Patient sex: F
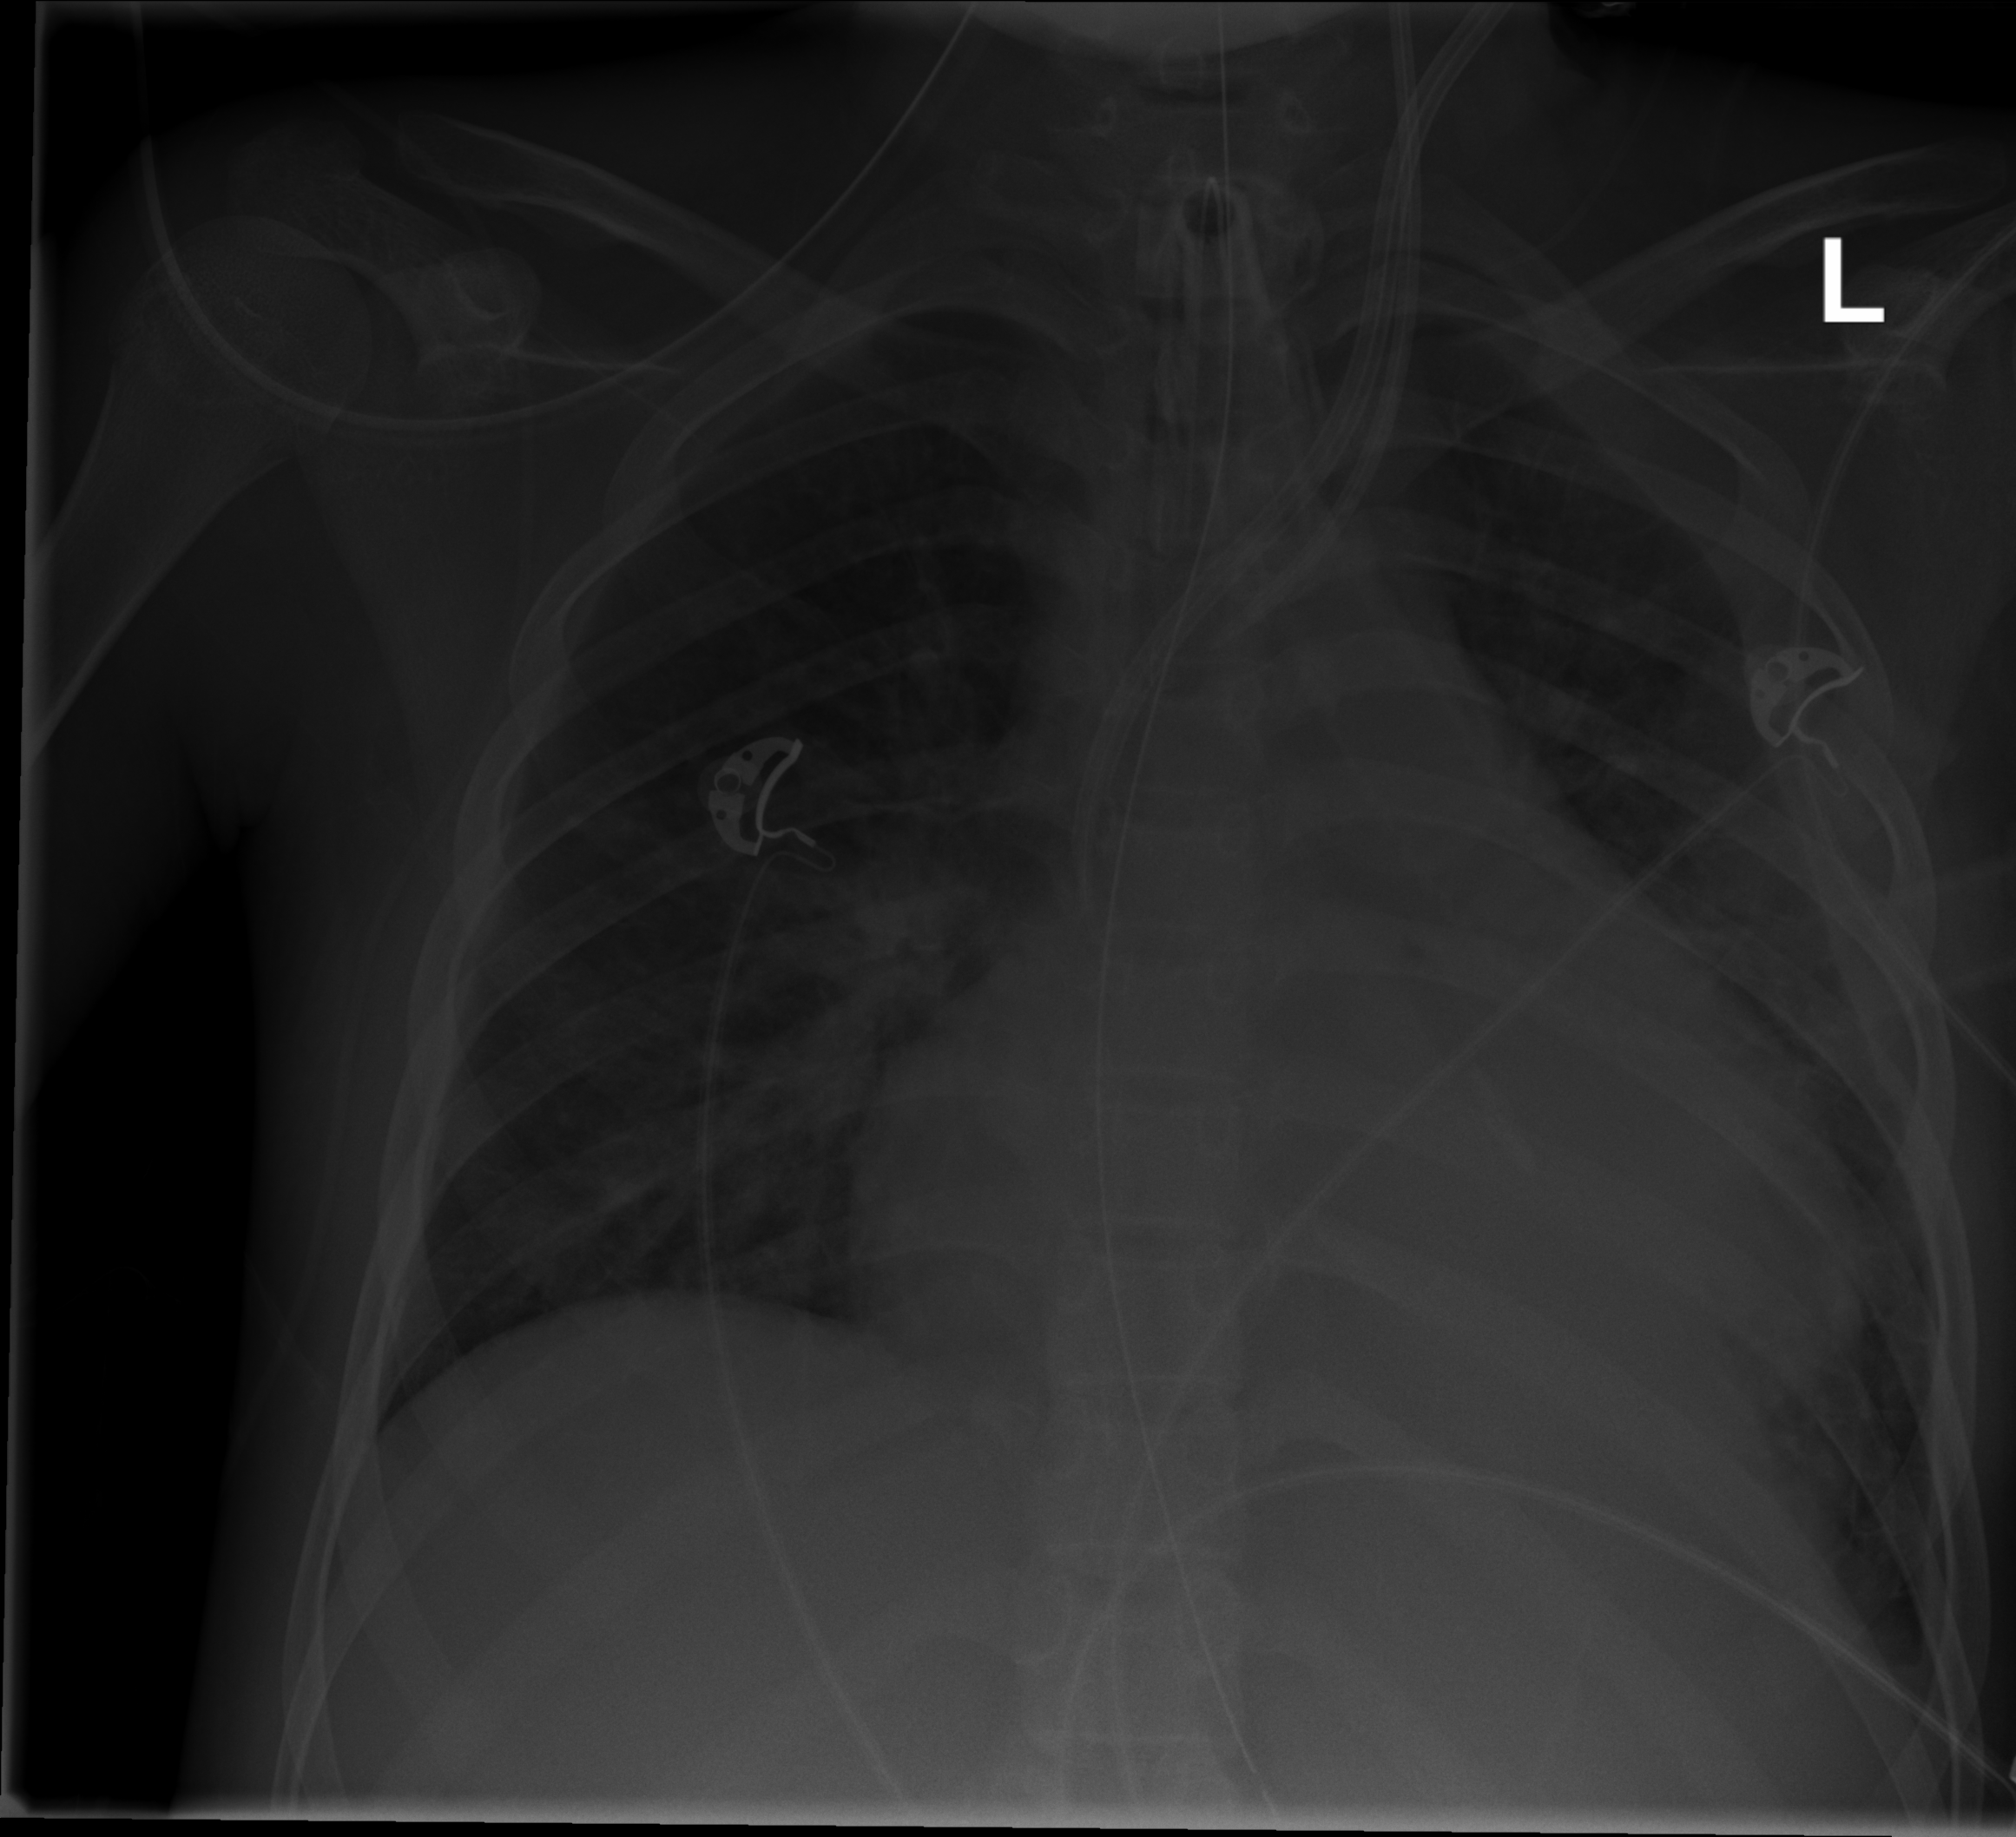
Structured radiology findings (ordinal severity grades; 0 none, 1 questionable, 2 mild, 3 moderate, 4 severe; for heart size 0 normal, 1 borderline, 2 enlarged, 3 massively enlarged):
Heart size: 2
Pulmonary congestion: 0
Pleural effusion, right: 0
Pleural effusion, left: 2
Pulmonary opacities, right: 3
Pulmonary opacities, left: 1
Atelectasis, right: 0
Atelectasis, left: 2